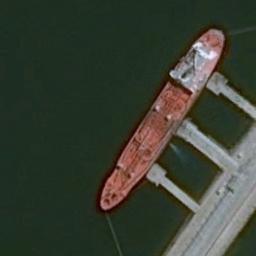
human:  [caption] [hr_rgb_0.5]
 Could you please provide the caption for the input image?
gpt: The orange ship is docked at the dock and the water is dark green .

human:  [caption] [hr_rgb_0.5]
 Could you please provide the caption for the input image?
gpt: There is a ship in the green water on the shore .

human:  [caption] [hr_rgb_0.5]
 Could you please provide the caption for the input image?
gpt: There is a ship beside the dock .

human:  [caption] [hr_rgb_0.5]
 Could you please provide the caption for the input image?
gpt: An orange tanker docked at the dock .

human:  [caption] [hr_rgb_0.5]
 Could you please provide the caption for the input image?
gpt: The red ship is at the harbor .